九年级 · 度量几何学
如图, 在 $\odot O$ 中 $A B=C D, \angle A O B=45^{\circ}$, 则 $\angle C O D=$ ( )

  (第 1 题)

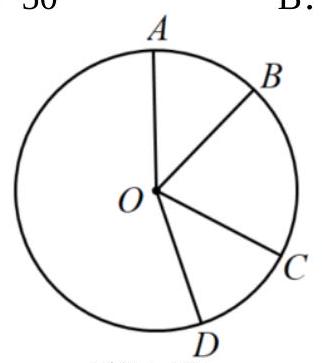
A. $45^{\circ}$
  B. $60^{\circ}$
  C. $75^{\circ}$
  D. $90^{\circ}$

答案: A
解析: 根据同圆中等弧所对的圆心角相等, 即可求解.

【详解】解: $\because A B=C D, \angle A O B=45^{\circ}$,

$\therefore \angle C O D=45^{\circ}$,

故选: A.

【点睛】本题考查了同圆或等圆中, 等弧所对的圆心角相等, 掌握同圆或等圆中, 等弧所对的圆心角相等是解题的关键.